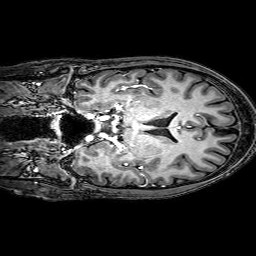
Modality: T1w
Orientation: coronal
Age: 26
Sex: male
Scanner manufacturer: philips
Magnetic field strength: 3 T
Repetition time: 0.009 s
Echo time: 0.0035 s